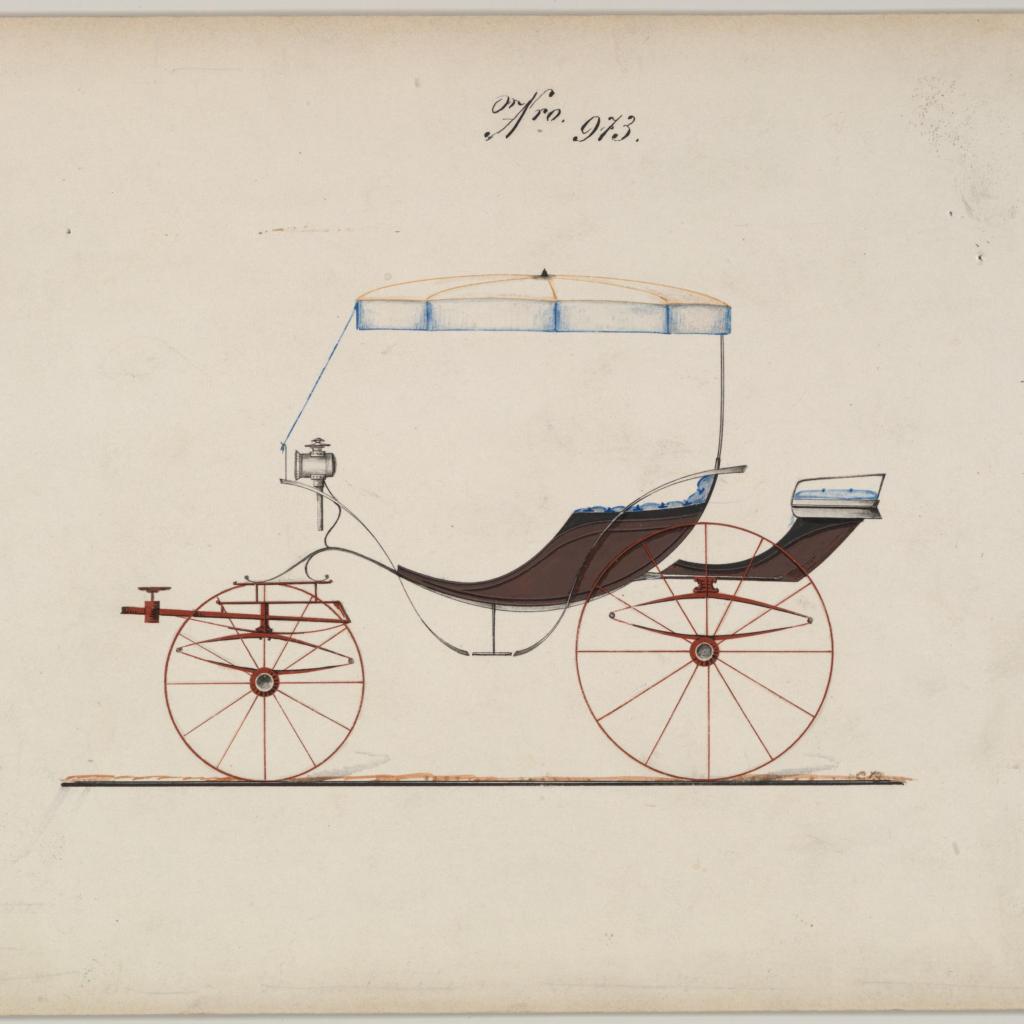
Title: Parasol Top Phaeton #973
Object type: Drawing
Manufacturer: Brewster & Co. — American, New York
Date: ca. 1870
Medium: Pen and black ink, watercolor and gouache with gum arabic
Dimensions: sheet: 6 13/16 x 9 7/8 in. (17.3 x 25.1 cm)
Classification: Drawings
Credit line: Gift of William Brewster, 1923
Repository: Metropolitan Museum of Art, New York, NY